Question: I tried to place a view on top of my table view. It seems to only cover the cells, but not the section headers. I want it to cover both cells and section headers.

In my UITableViewController subclass:
'''
- (void)viewDidAppear:(BOOL)animated
{
[super viewDidAppear:animated];
UIView* veilView = [[UIView alloc] initWithFrame:CGRectMake(25.0f, 100.0f, 100.0f, 150.0f)];
veilView.backgroundColor = [UIColor colorWithWhite:0.0f alpha:0.5f];
[self.view addSubview:veilView];
}
'''
The section headers are constructed in a typical way:
'''
- (UIView*)tableView:(UITableView *)tableView viewForHeaderInSection:(NSInteger)section
{
CustomTableSectionHeaderView* header = [[CustomTableSectionHeaderView alloc] initWithFrame:CGRectMake(0.0f, 0.0f, tableView.frame.size.width, [CustomTableSectionHeaderView height])];
header.text = [self.displayAlphabet objectAtIndex:section];
return header;
}
- (CGFloat)tableView:(UITableView *)tableView heightForHeaderInSection:(NSInteger)section
{
return [CustomTableSectionHeaderView height];
}
'''
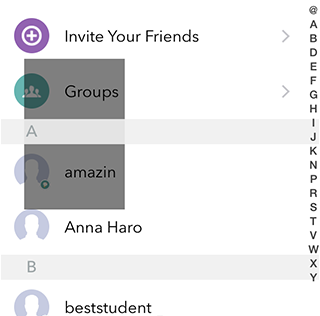
Answer: It was caused by a timing issue. I'm actually loading the data for the table from my server. I placed the overlay view before the server returned the data. When the server did return the data, I reload the table view, causing the section headers to be created on top of the overlay view.
This will solve the issue:
'''
// When server returns table data:
[self.tableView reloadTable];
[self.veilView.superview bringSubviewToFront:self.veilView];
'''